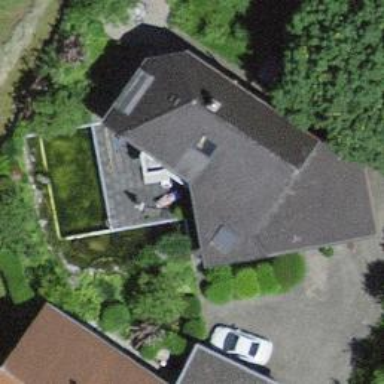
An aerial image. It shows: Hipped roof on residential building.